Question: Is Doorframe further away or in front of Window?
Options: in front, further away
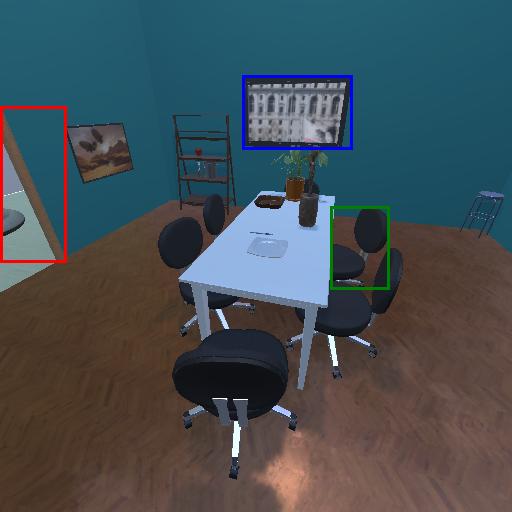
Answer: in front